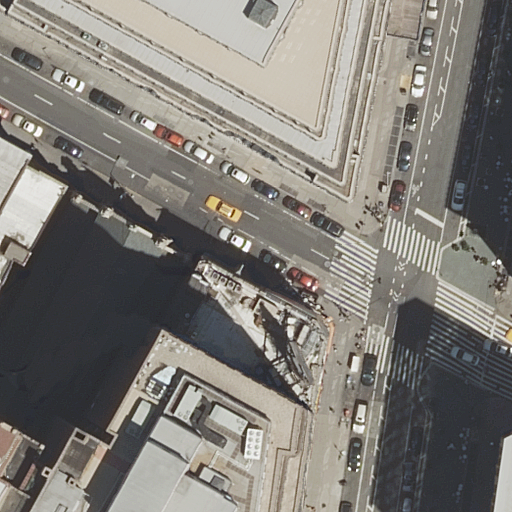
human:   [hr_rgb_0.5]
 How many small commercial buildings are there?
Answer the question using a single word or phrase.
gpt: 0

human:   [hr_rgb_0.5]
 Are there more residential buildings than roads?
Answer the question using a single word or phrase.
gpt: yes

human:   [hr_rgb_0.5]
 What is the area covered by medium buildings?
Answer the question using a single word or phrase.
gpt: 875m2

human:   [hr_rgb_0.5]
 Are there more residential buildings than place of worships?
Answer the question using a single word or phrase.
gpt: yes

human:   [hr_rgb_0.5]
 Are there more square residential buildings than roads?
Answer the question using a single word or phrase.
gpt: no

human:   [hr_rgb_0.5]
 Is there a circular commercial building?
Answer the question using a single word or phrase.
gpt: no

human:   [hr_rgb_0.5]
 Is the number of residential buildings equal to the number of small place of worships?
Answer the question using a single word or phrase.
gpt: no

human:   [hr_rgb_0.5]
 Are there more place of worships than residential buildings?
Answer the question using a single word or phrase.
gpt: no

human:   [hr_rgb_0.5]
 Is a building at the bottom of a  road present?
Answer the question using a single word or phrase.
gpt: yes

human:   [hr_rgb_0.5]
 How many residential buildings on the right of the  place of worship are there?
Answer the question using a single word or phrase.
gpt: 2

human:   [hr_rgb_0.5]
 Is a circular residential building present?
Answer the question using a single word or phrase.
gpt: no

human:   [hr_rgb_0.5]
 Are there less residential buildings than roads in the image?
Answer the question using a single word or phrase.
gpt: no

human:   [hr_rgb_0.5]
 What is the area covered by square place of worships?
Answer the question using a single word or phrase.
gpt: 0m2

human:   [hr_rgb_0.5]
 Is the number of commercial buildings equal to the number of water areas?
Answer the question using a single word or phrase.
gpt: yes

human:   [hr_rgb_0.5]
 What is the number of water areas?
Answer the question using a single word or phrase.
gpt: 0

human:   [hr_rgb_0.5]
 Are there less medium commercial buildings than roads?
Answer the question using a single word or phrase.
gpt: yes

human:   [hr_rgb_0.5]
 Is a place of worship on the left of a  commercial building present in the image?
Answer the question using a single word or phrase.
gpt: no

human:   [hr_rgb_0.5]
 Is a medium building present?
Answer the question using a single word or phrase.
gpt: yes

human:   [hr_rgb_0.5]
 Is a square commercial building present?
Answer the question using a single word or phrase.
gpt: no

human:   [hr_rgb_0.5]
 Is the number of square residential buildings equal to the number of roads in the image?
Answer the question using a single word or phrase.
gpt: no

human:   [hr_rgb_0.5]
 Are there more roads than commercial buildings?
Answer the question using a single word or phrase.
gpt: yes

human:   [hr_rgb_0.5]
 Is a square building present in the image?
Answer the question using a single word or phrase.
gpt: no

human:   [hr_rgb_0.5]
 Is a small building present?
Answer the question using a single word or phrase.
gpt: yes

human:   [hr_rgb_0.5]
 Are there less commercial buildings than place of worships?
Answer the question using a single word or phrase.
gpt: yes

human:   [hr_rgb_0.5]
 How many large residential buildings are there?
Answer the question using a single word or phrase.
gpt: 3

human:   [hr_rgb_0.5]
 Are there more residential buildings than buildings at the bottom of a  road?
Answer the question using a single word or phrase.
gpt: yes

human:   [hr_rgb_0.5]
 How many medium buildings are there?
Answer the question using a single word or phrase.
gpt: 3

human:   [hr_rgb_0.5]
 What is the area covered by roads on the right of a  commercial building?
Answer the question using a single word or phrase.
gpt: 0m2

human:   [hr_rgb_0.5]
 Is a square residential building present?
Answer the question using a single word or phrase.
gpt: no

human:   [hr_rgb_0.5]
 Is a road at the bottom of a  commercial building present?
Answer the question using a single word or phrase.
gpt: no

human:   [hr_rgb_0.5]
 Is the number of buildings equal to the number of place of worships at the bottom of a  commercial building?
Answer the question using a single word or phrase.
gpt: no

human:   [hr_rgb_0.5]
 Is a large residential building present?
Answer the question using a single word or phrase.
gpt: yes

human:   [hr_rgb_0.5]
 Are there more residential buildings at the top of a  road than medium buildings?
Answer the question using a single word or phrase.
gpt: yes

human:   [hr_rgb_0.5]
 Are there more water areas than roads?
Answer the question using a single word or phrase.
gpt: no

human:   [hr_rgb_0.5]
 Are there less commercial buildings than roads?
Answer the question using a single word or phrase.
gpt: yes

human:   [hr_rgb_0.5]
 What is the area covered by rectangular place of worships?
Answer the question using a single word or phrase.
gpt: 0m2